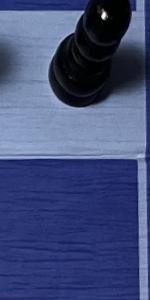
Label: Empty